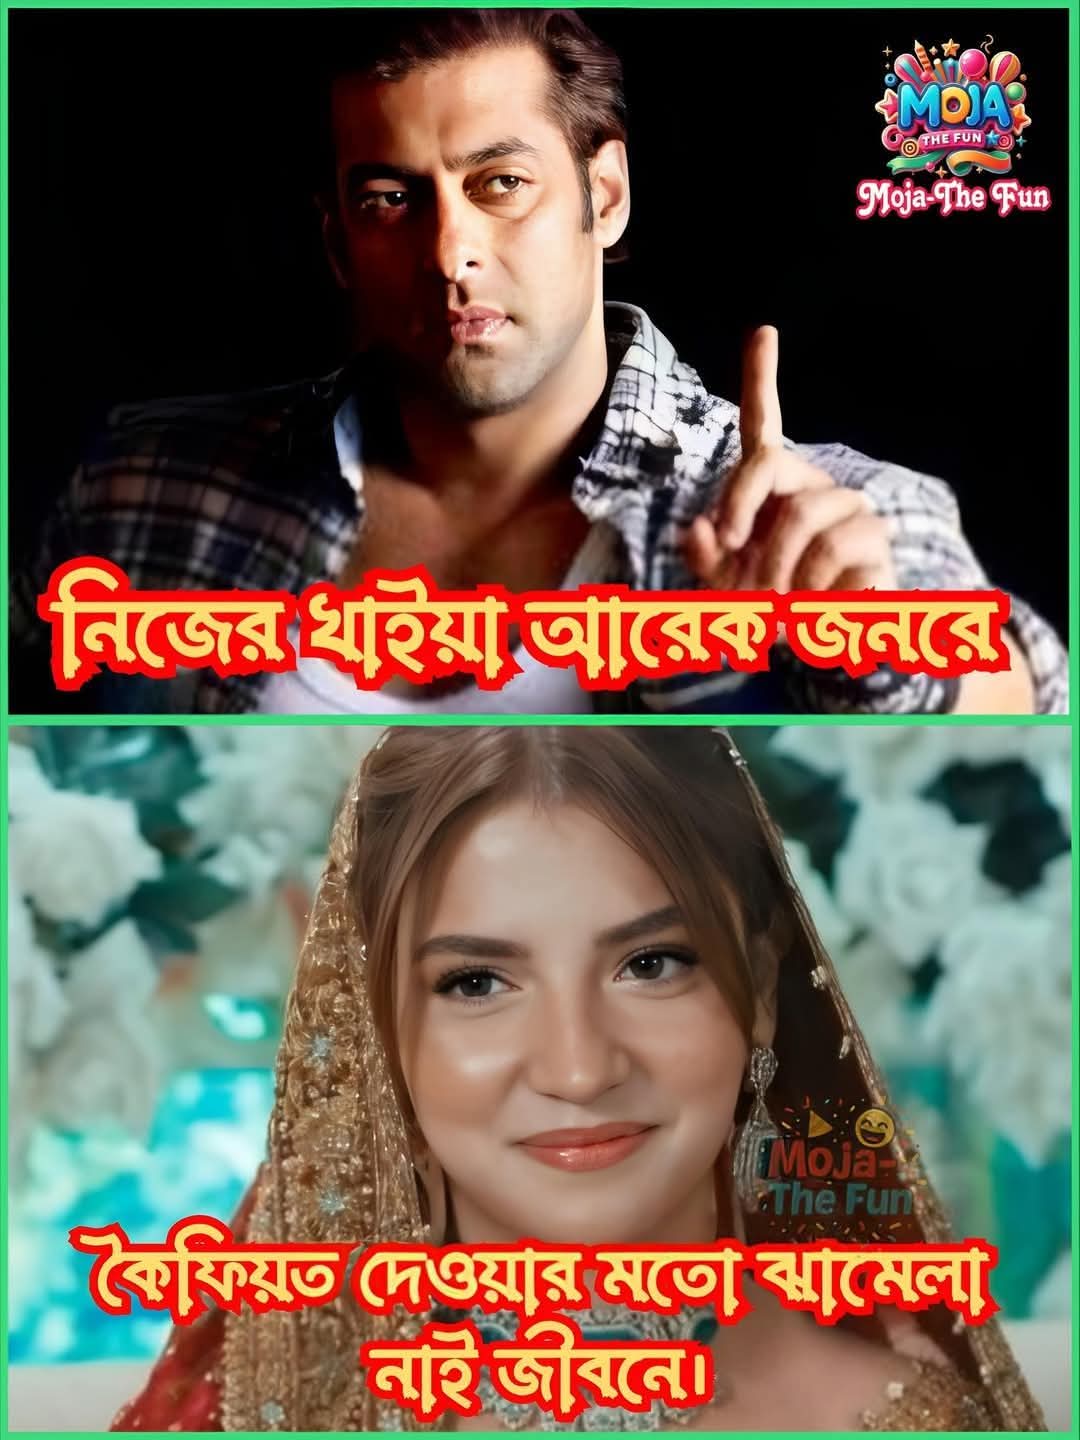
Text: নিজের খাইয়া আরেক জনরে
কৈফিয়ত দেওয়ার মতো ঝামেলা নাই জীবনে।
Label: Non Hate